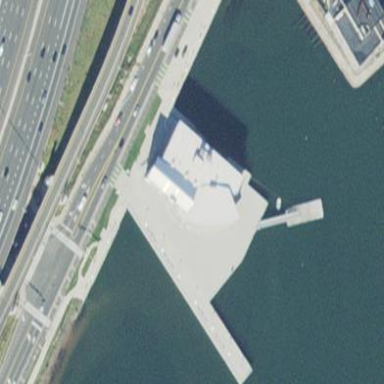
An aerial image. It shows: Boathouse.